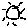
Label: sun